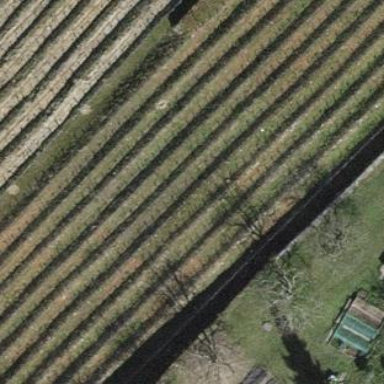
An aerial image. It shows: Vineyard with grape crops.